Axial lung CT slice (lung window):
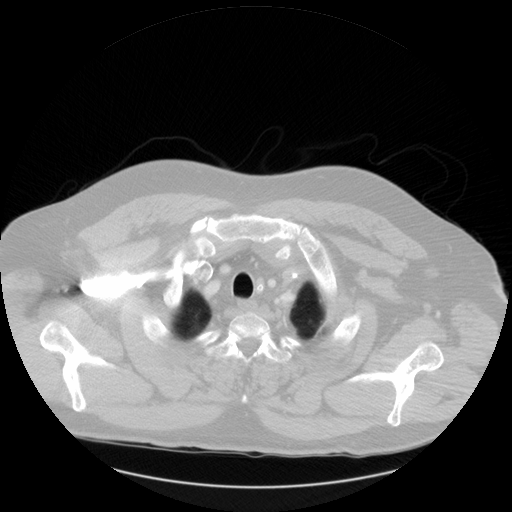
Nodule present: no